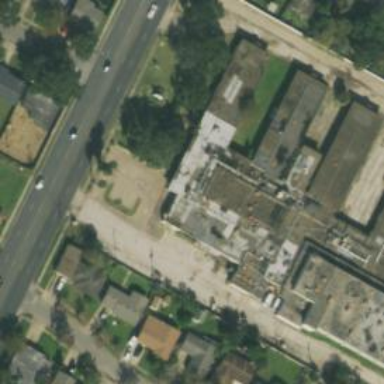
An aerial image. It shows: Hospital building.